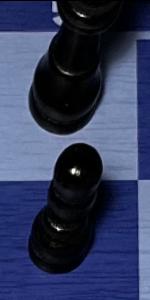
Label: Pawn_Black